Question: Every time i try to open a fxml(with custom cellfactory in it) with scenebuilder 2.0 it throw a exception cellfactory class notfound. i've searched google whole morning but didn't find any solution for this.

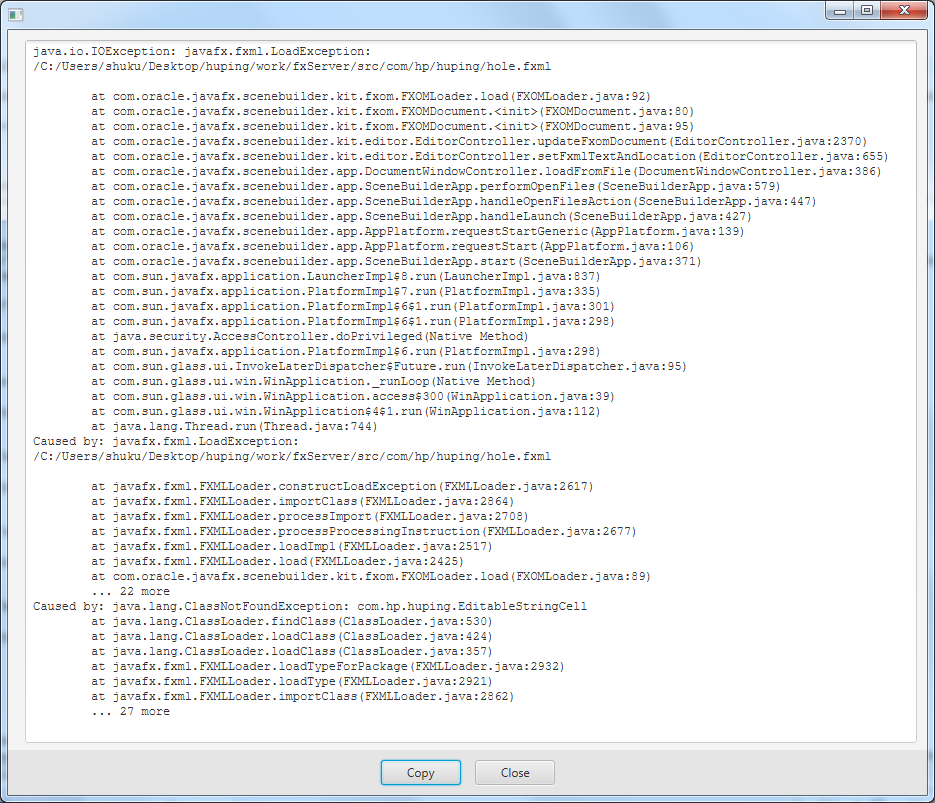
Answer: I tried out the solution myself, and i hope can help every body who are using sceneBuilder.
the solution : open your scenebuilder 2.0 install folder for example(C:\Program Files (x86)\Oracle\JavaFX Scene Builder 2.0) then open edit the file #sceneBuilderpp\package.cfg
append your project path(for those who use eclipse #project_path/bin) to app.classpath proerty for me(app.classpath=SceneBuilderKit.jar; C:/Users/shuku/Desktop/huping/work/fxServer/bin)
save try again, everything is fine!!!